Question: I am trying to make app like Instagram with Firebase as a backend, while user adds the comment in any photo, new id is generated by Firebase now I want to add one child(likes) when user click on the like button in this randomly generated comment id but the issue is how to get that particular comment id?

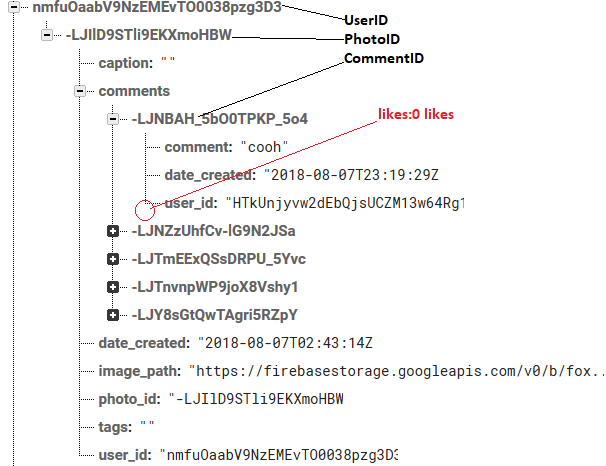
Answer: There are two ways in which you can achieve this. So if you want to access a specific comment, you must know something that unique identifies that pcommentll. The first solution would be to store that random id in a variable in the exact moment when you are pushing a new comment to the database using the 'push()' method. To get that id, you can use the following lines of code:
'''
DatabaseReference rootRef = FirebaseDatabase.getInstance().getReference();
String commentId = rootRef
.child(UserId)
.child(PhotoId)
.child("comments")
.push()
.getKey();
'''
You can also save that id inside the comment object if you need to use it later. So this is how it looks like in code:
'''
Map<String, Object> map = new HashMap<>();
map.put("noOfLikes", 0);
map.put("commentId", commentId);
rootRef
.child(UserId)
.child(PhotoId)
.child("comments")
.child(commentId)
.updateChildren(map);
'''
Once you have this 'key', you can use it in your reference to update the number of likes. This type of operation is usually done using <URL> in which I have explained how to update a score property but same principle aplly in the case of likes.
The second approach would be to create an entire new top level collection like this:
'''
Firebase-rot
|
--- comments
|
--- commentId
|
--- noOfLikes: 1
'''
Using this solution it will be more easy for you to query the database becuase to get the number of likes you'll need only this simple reference:
'''
DatabaseReference noOfLikesRef = rootRef
.child("comments")
.child(commentId)
.child("noOfLikes");
noOfLikesRef.addListenerForSingleValueEvent(/* ... */);
'''